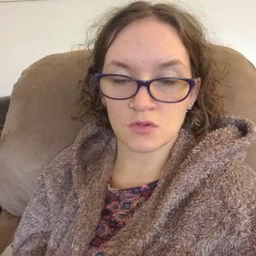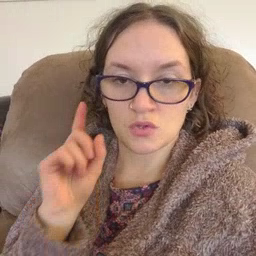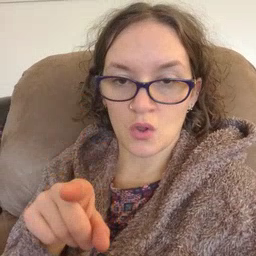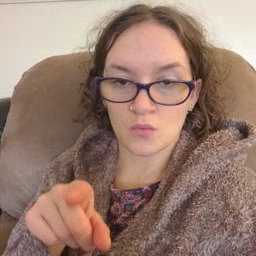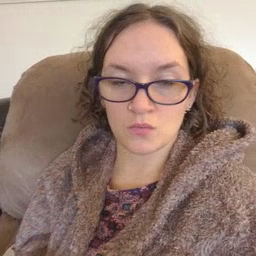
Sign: go